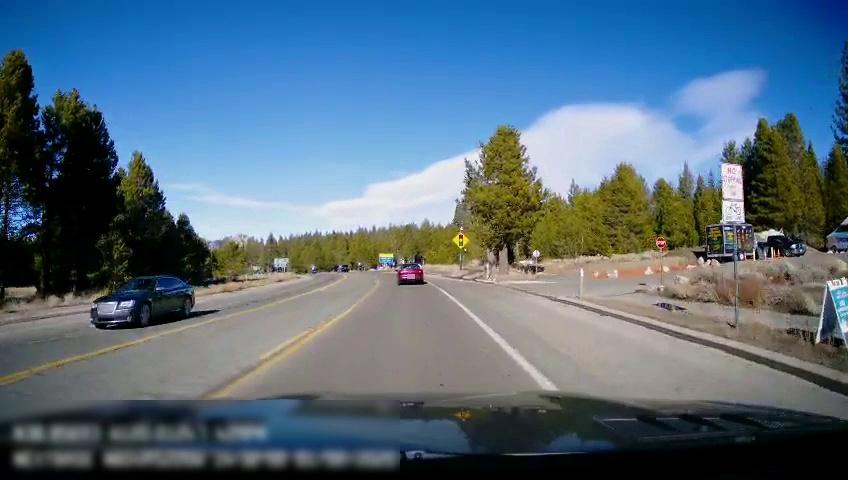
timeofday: Day
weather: Sunny
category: Drivable Space
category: Drivable Space
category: Vehicles | Car
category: Vehicles | SUV
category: Vehicles | Car
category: Vehicles | Truck
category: Lanes | Current Lane
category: Lanes | Current Lane
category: Lanes | Opposite Lane
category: Traffic | Signs
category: Traffic | Signs
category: Traffic | Signs
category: Traffic | Signs
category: Traffic | Signs